Question: I got a table with over 6.6 millions rows.
I got a field, named 'trip_id' who's in 'BINARY(16)'. I find my query too slow ('0.2 seconds'). This query run near once every 3 seconds.
Before doing anything stupid, I want to know if I lower the index size on 'trip_id' from full to 12, would it make a difference ?
If I try to tweak my query more, would it make a difference ?
Thanks
EDIT:
Query :
'''
SELECT stop_times.stop_id
FROM trips
LEFT JOIN stop_times ON trips.trip_id = stop_times.trip_id
WHERE trips.route_id = '141'
GROUP BY stop_times.stop_id
ORDER BY trips.trip_headsign ASC,
stop_times.stop_sequence ASC
'''
'trip_id BINARY(16)'
'route_id SMALLINT(3)'
'trip_headsign VARCHAR(50)'
'stop_sequence SMALLINT(3)'
Explain of the query :

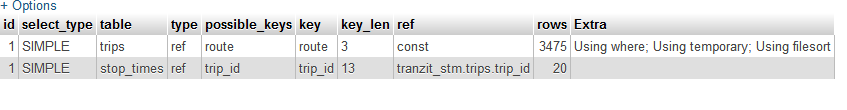
Answer: After doing researches, I've found the problem because yes, 0.2 seconds is slow.
'''
SELECT t.trip_headsign, st.stop_sequence, s.stop_code, s.stop_name
FROM stop_times AS st
JOIN stops AS s USING (stop_id)
JOIN ( SELECT trip_id,
route_id,
trip_headsign
FROM trips
WHERE route_id = '141'
LIMIT 2
) AS t
WHERE t.trip_id = st.trip_id
GROUP BY st.stop_id
'''
First, instead of doing a 'LEFT JOIN', 'JOIN' is faster here. But the important point, I was matching all results from trips in the WHERE statement.
However, since a bus can only have 2 directions, I only have to limit my results to 2. Now, my results are near 0.018. Over 1000% improvement.